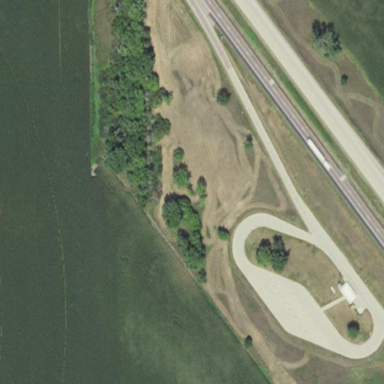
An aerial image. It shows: Rest area on the road.